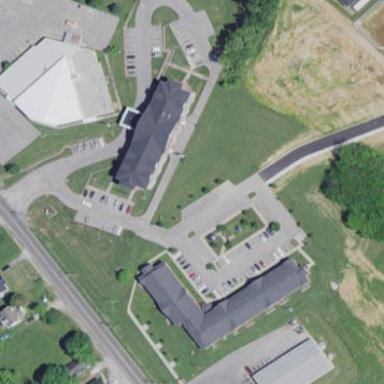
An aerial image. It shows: Nursing home.